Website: lowes
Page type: cart
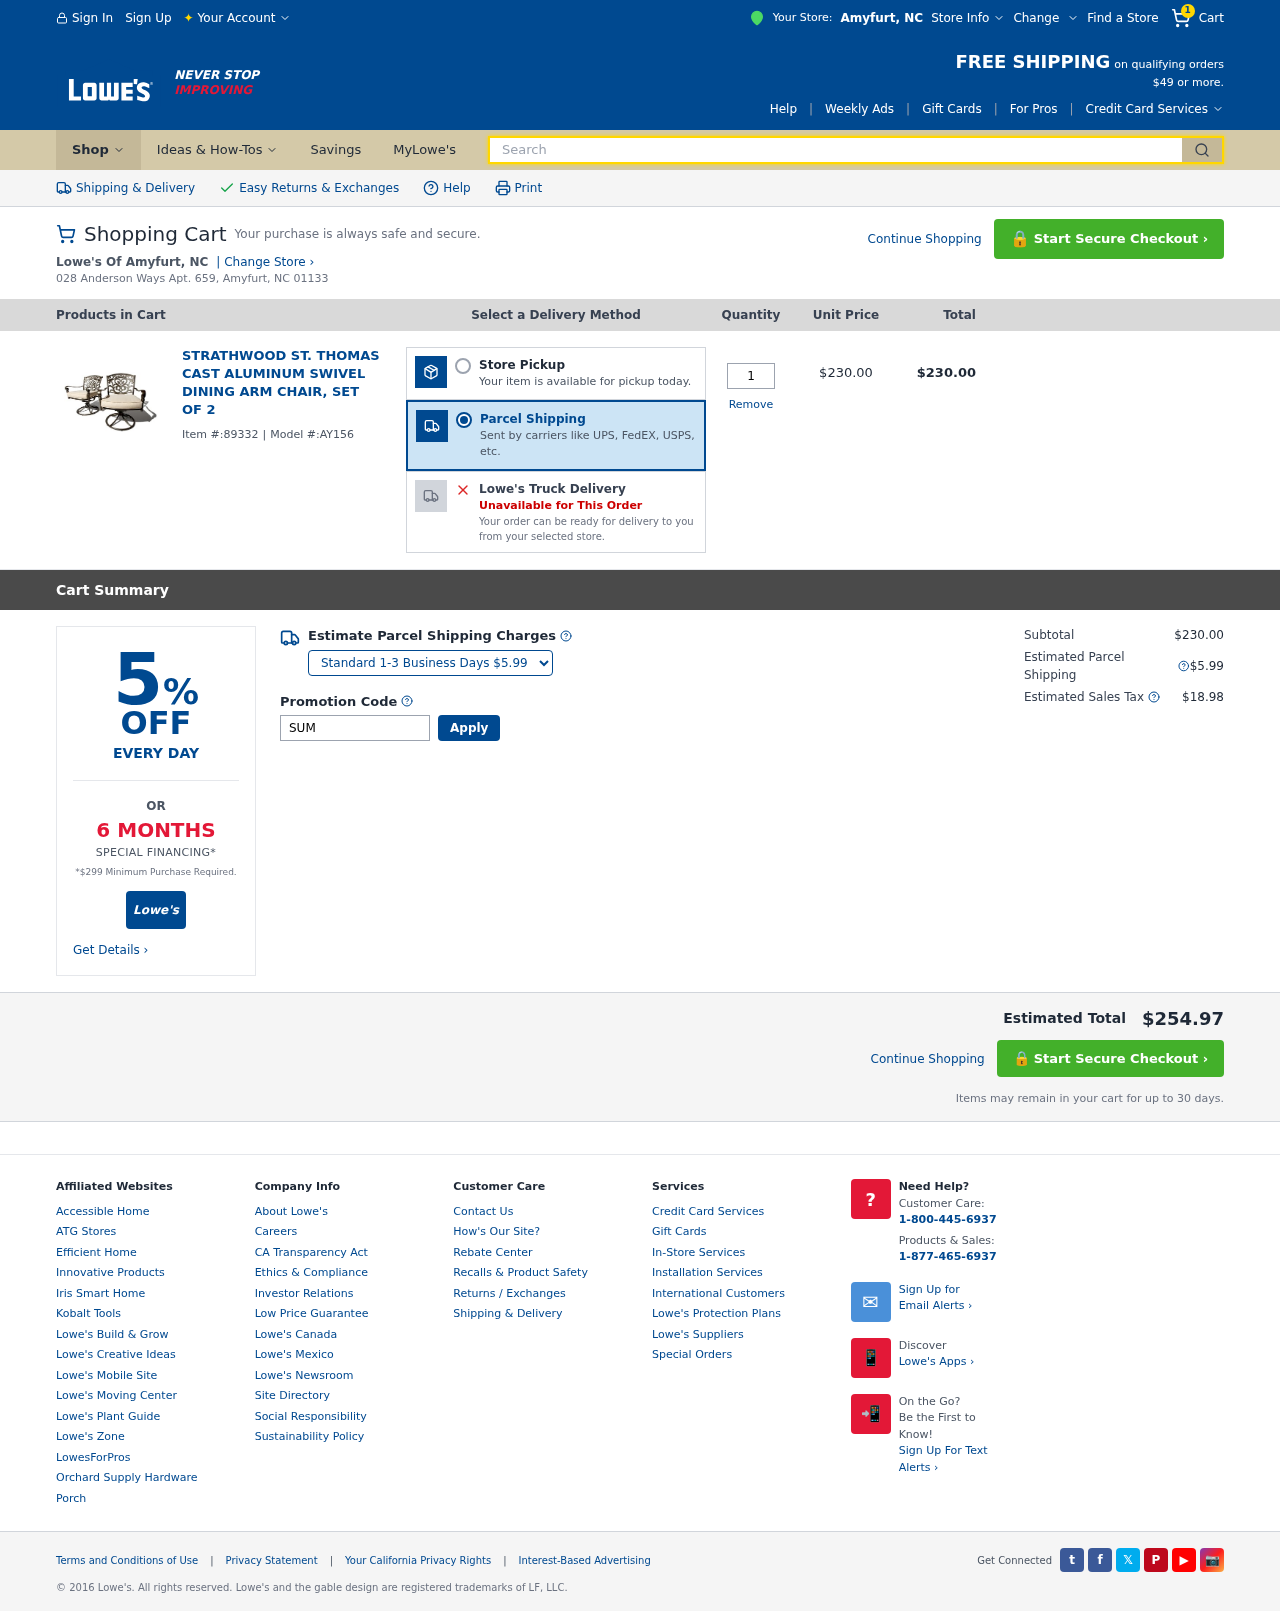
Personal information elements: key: PII_CITY
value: Amyfurt
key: PII_STATE_ABBR
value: NC
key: PII_STREET
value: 028 Anderson Ways Apt. 659
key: PII_CITY_STATE_ZIP
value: Amyfurt, NC 01133
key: PII_PROMO_CODE
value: SUMMER82
Product elements: key: PRODUCT1_NAME
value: Strathwood St. Thomas Cast Aluminum Swivel Dining Arm Chair, Set of 2
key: PRODUCT1_PRICE
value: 230
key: PRODUCT1_QUANTITY
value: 1
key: PRODUCT1_ITEM_ID
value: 89332
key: PRODUCT1_MODEL_ID
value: AY156
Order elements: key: ORDER_NUM_ITEMS
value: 1
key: ORDER_ITEM_TOTAL
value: $230.00
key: ORDER_SUBTOTAL
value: $230.00
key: ORDER_SHIPPING_COST
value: $5.99
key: ORDER_TAX
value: $18.98
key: ORDER_TOTAL
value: $254.97
Search elements: key: HEADER_SEARCH
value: Search